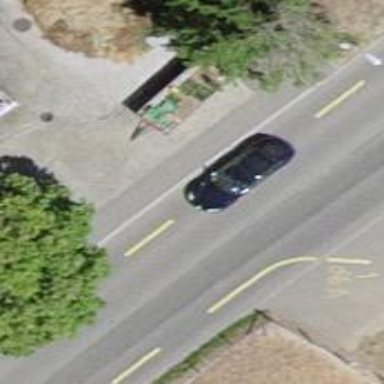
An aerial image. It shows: Secondary road with asphalt surface. There is sidewalk on the left side.